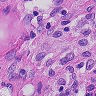
Metastatic tissue present: no